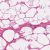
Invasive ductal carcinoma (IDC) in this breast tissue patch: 0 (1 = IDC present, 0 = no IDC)